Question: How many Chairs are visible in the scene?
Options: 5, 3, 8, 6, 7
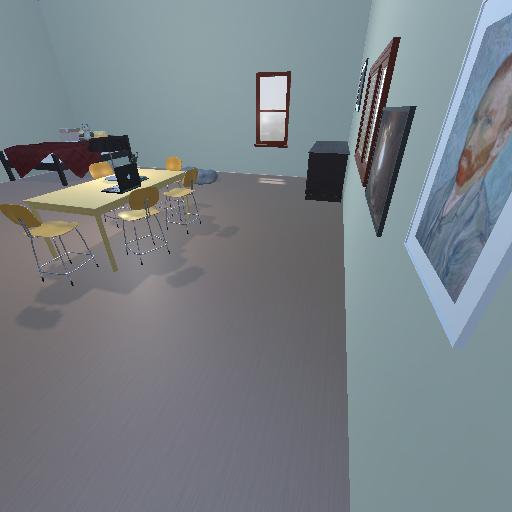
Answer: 5